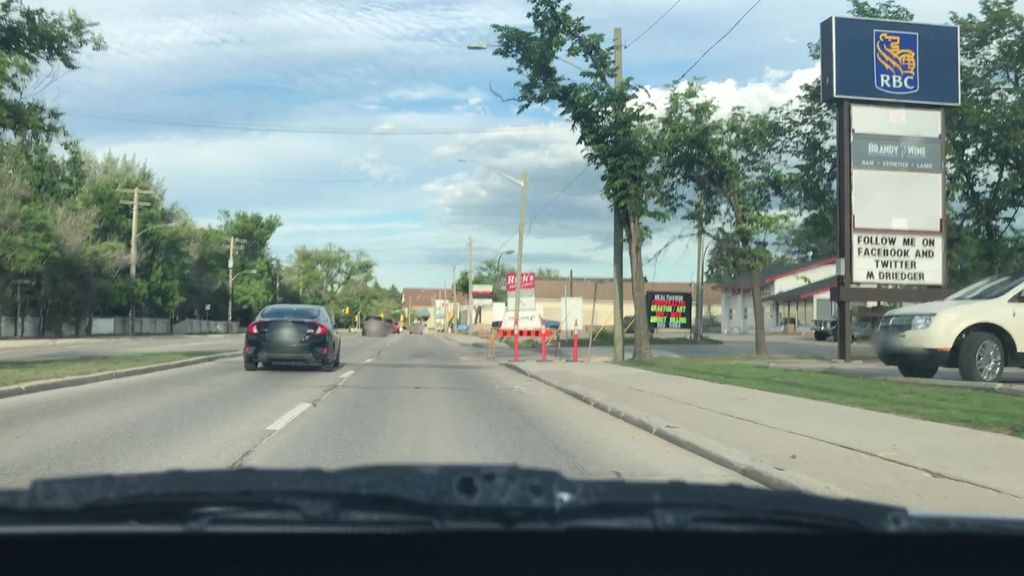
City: winnipeg